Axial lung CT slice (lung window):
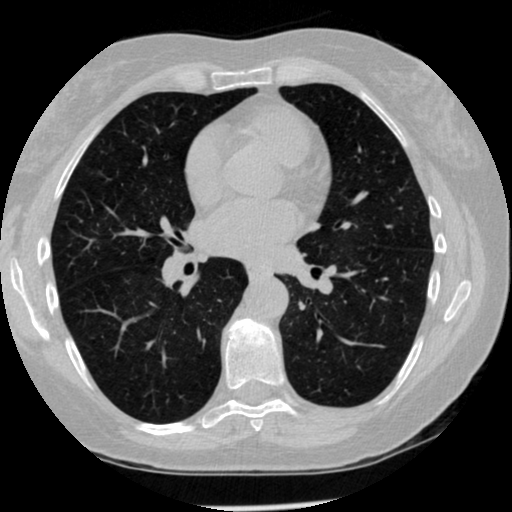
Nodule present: no